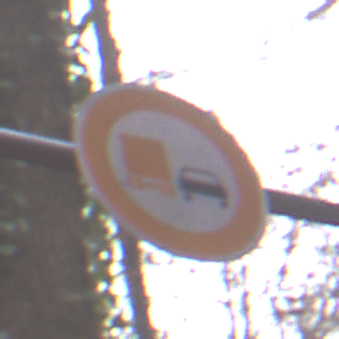
Verkehrszeichen: UeberholverbotKraftfahrzeuge
Umgebung: Outdoor, Nature
Tageszeit: Midday
Wetter: Overcast
Licht: Natural
Jahreszeit: Autumn
Kontrast: LowContrast